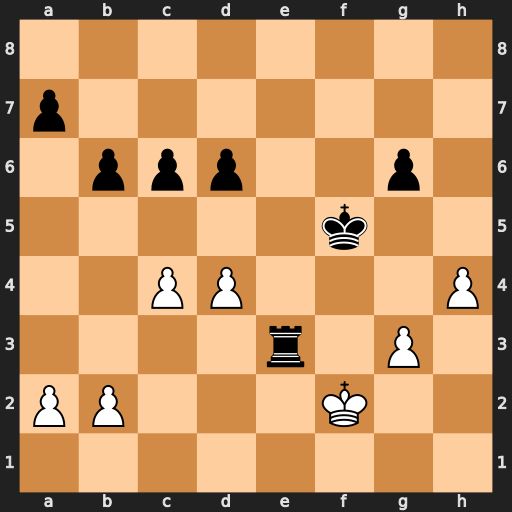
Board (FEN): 8/p7/1ppp2p1/5k2/2PP3P/4r1P1/PP3K2/8
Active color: w
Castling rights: -
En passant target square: -
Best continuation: Kxe3 Kg4 Kf2